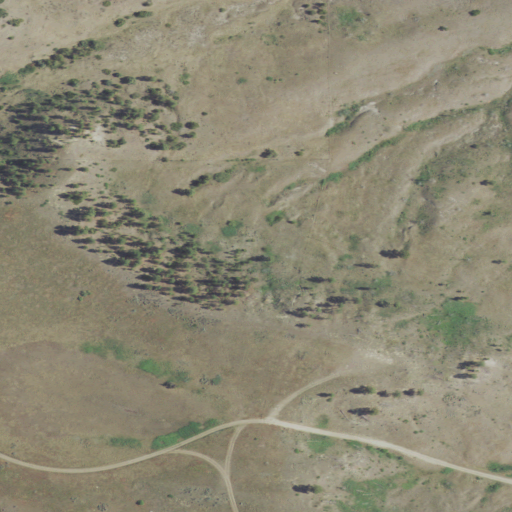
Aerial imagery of ridge(s) in Montana named Chain Buttes containing shrub, grassland, and evergreen forest